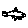
Label: fish